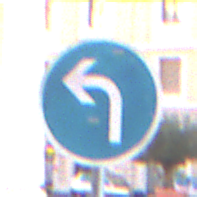
Verkehrszeichen: VorgeschriebeneFahrtrichtungLinks
Umgebung: Outdoor, Urban
Tageszeit: SunriseSunset
Wetter: Clear
Licht: Natural
Jahreszeit: NotSpecified
Kontrast: MediumContrast